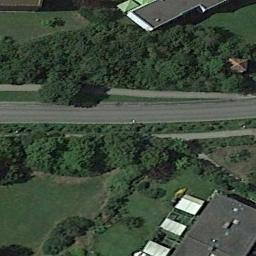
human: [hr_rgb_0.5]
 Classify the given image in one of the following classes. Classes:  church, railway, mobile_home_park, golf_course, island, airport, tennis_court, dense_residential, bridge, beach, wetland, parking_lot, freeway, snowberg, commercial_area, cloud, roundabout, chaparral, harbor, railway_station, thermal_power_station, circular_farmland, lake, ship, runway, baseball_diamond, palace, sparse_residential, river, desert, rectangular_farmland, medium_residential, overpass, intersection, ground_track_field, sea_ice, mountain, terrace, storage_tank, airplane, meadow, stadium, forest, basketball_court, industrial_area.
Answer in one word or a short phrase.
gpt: freeway